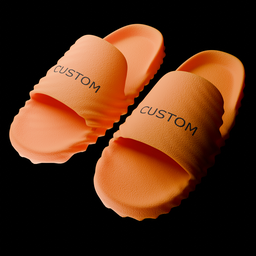
Label: people